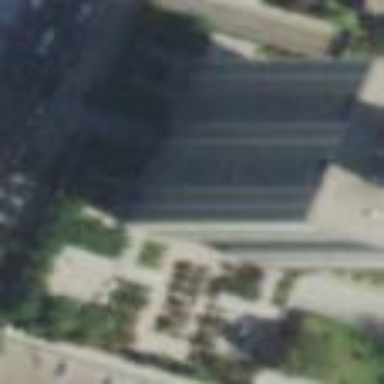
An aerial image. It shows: Part of building is shown in the image.